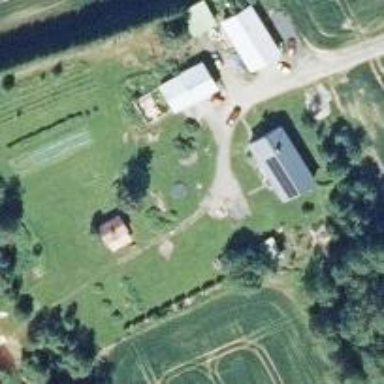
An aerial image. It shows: Farmyard area.